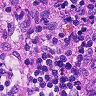
Metastatic tissue present: no